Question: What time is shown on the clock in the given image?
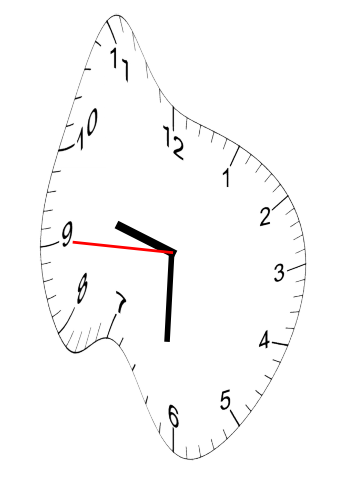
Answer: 09:30:45